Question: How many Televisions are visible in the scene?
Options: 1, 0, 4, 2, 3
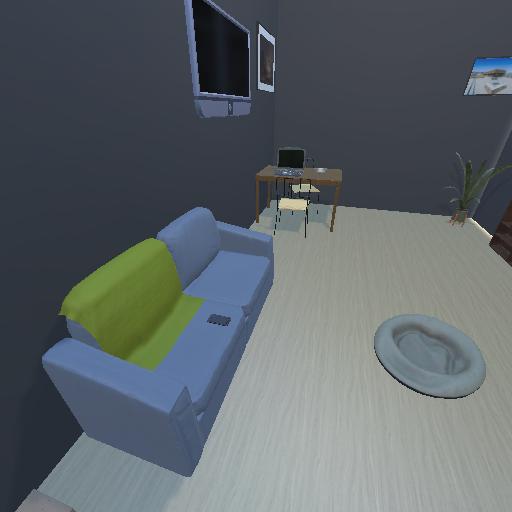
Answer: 1